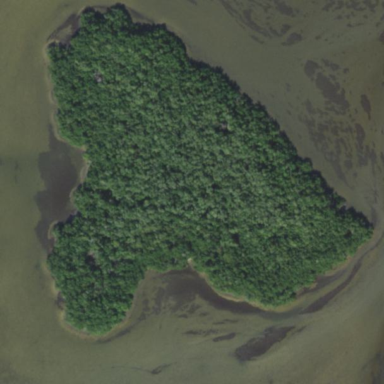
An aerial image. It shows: Island.